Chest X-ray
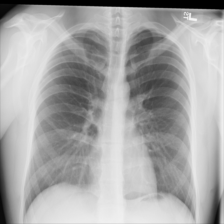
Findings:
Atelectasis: negative
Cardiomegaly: negative
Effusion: negative
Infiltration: negative
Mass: negative
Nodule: negative
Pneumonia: negative
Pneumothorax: negative
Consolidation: negative
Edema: negative
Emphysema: negative
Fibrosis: negative
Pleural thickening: negative
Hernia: negative